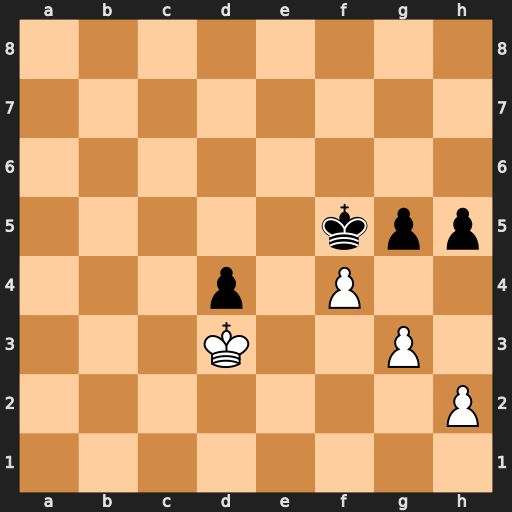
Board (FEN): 8/8/8/5kpp/3p1P2/3K2P1/7P/8
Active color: w
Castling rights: -
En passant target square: -
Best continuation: fxg5 Kxg5 h3 Kf5 Kxd4 Ke6 Ke4